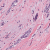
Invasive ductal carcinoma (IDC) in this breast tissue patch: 1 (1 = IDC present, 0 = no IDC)